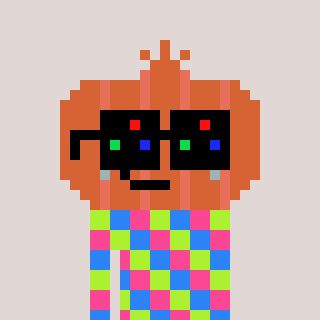
a pixel art character with square black sunglasses, a onion-shaped head and a hotbrown-colored body on a warm background